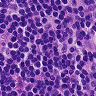
Metastatic tissue present: no